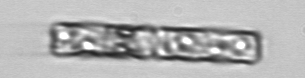
Label: Guinardia_delicatula